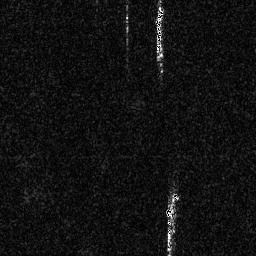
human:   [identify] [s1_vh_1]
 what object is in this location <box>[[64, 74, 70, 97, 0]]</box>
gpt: <ref>1 medium ship at the bottom</ref>

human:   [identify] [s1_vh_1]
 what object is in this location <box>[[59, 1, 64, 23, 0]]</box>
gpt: <ref>1 medium ship at the top</ref>